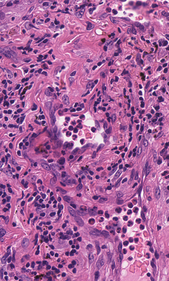
Tumor epithelial tissue: yes
Tumor-associated stroma tissue: yes
Normal tissue: no